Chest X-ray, PA view. Patient: 59 years old, sex M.
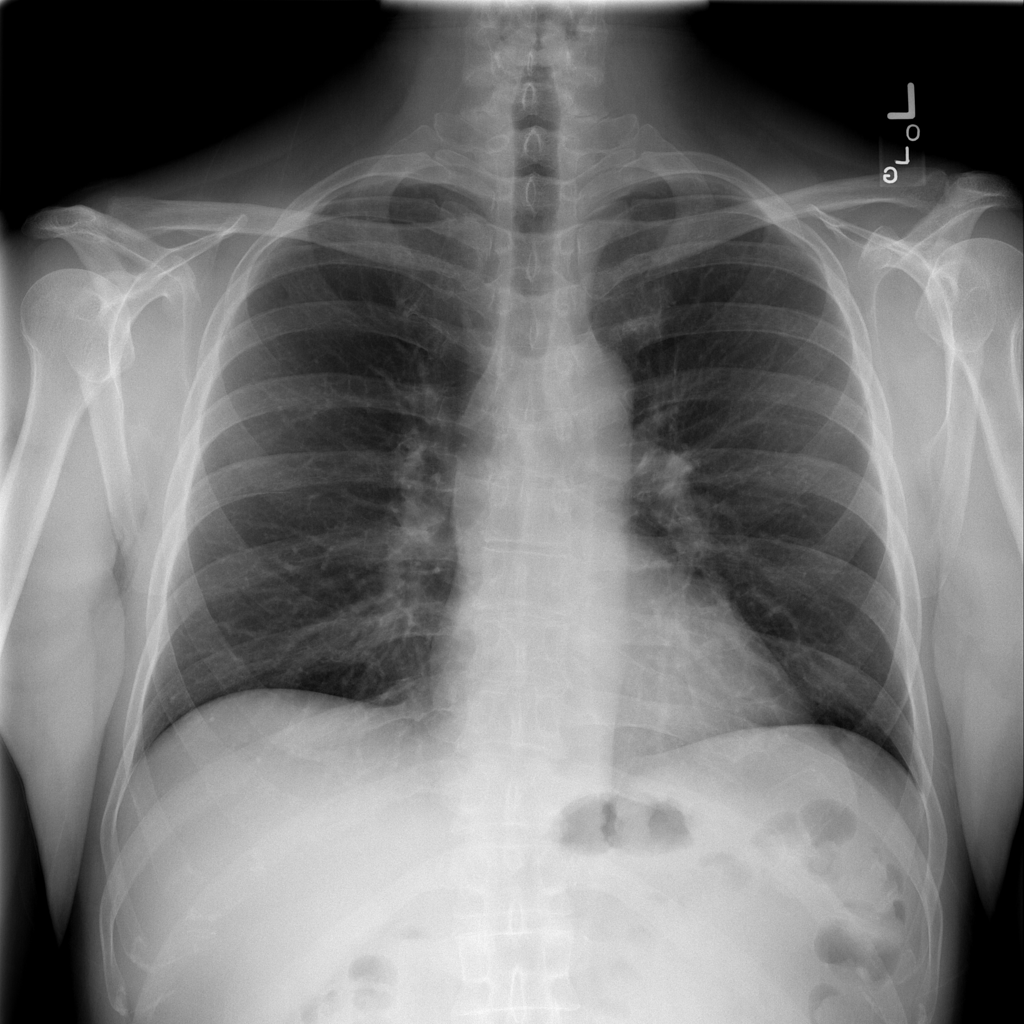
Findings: No Finding